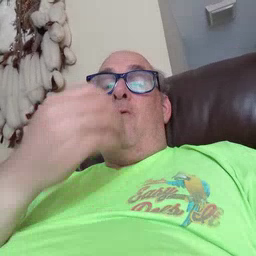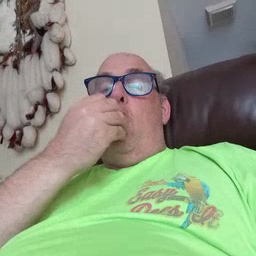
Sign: food